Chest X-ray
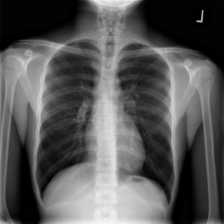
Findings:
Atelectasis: negative
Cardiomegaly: negative
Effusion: negative
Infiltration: negative
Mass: negative
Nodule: negative
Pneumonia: negative
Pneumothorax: negative
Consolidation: negative
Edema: negative
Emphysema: negative
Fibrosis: negative
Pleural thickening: negative
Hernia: negative